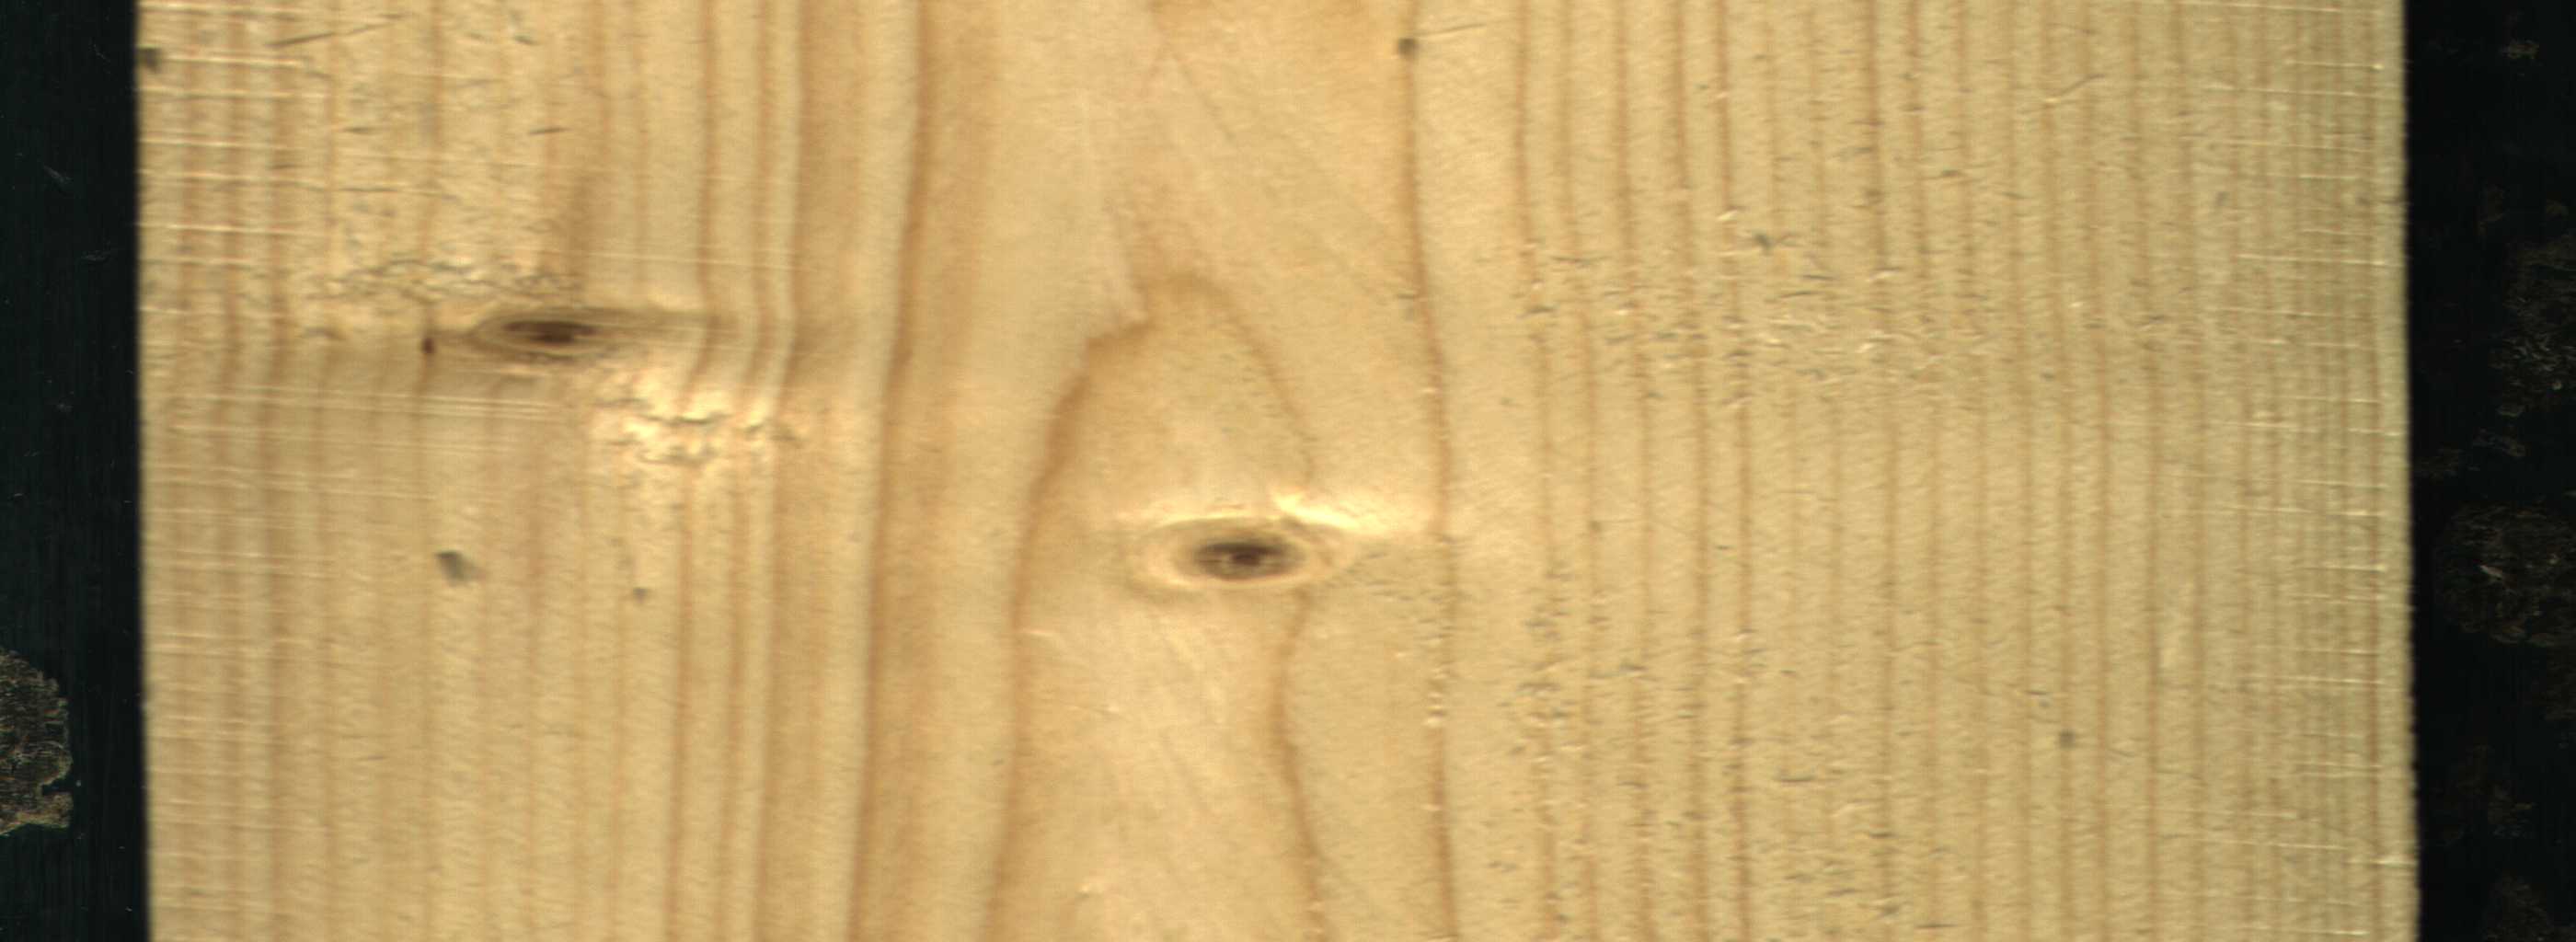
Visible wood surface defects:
Live_Knot
Live_Knot